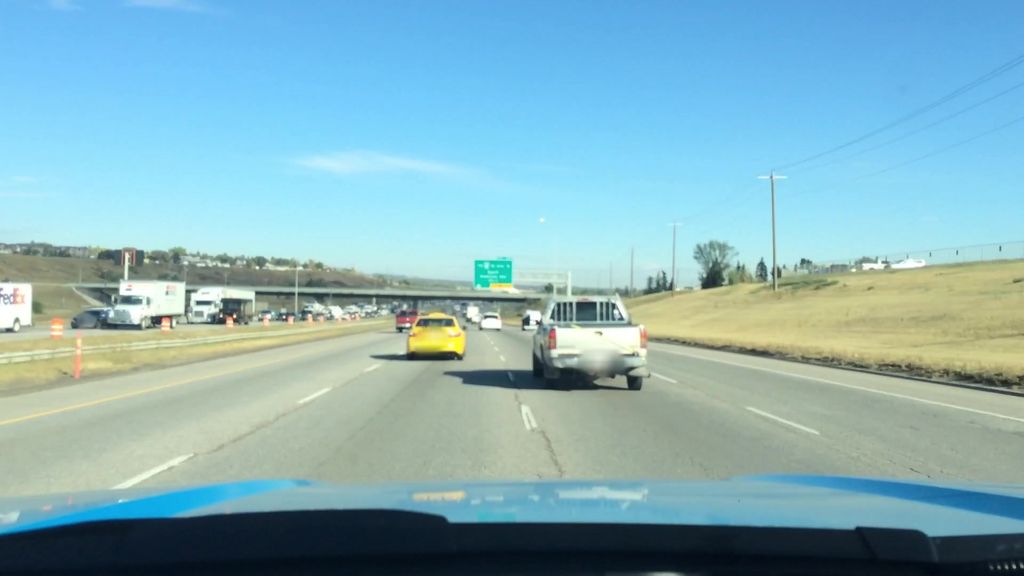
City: calgary